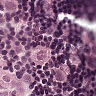
Metastatic tissue present: yes